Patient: sex F, age 36
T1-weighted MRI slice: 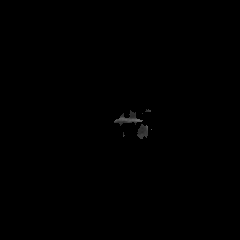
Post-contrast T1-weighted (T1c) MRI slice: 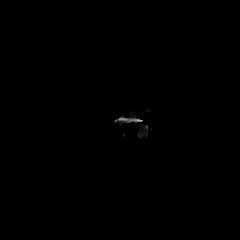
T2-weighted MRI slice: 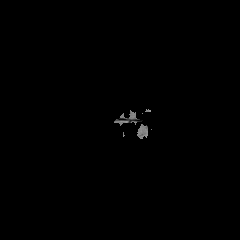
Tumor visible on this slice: no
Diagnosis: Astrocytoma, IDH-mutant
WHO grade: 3